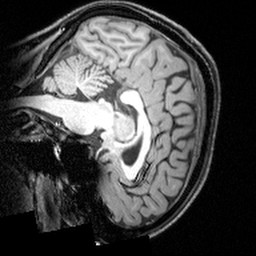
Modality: T1w
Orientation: sagittal
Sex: female
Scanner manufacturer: siemens
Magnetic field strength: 3 T
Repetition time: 1.9 s
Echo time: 0.00397 s